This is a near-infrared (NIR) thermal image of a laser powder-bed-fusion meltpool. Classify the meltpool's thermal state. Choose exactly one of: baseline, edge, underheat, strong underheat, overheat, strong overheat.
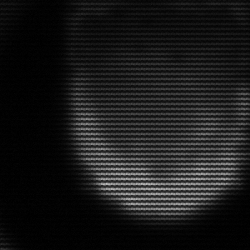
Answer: edge